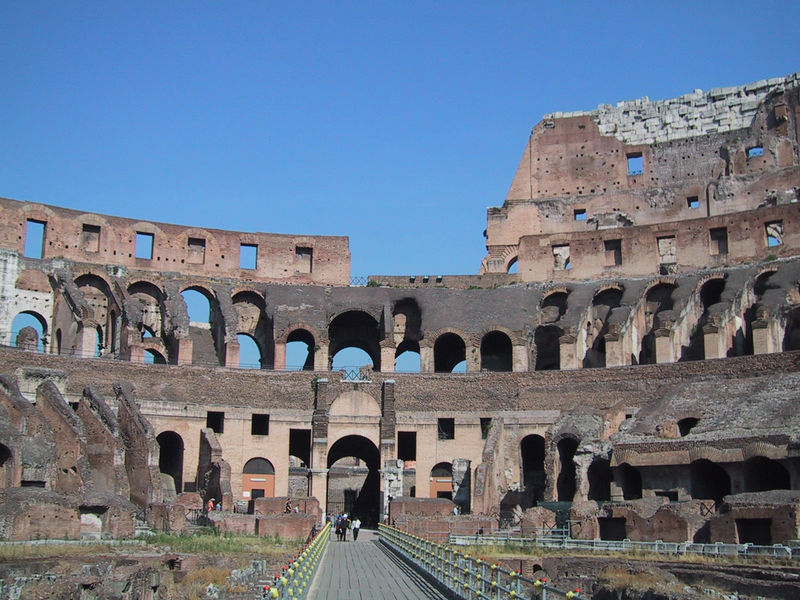
Titel: Kolosseum
Standort: Rom, Kolosseum (EU - I - Latium)
Schlagwörter: himmel, kampf, schatten, menschen, fenster, licht, gras, weg, alt, stein, brücke, personen, bogen, wolkenlos, besucher, rundbogen, geländer, arena, fotografie, bögen, keller, ruine, antike, ruinen, rom, kaputt, zerstört, tempel, absperrung, zerfallen, panteon, artrium, touristen, koloseum, kolosseum, collosseum, ausgrabung, colosseum, ausgrabungen, galdiatoren, touristenweg, aphitheater, antike touristen besichtigung römer